Question: So, I built boost with the following <URL>
and it compiles and I can add the respective frameworks in Xcode6 to my iOS target and my OSX target.
It runs properly on iOS, but when I try compiling on OSX I get errors in has_binary_operator.hpp in the following lines:
'''
template < typename Lhs, typename Rhs >
struct operator_exists {
static ::boost::type_traits::yes_type check(has_operator); // this version is preferred when operator exists
static ::boost::type_traits::no_type check(no_operator); // this version is used otherwise
BOOST_STATIC_CONSTANT(bool, value = (sizeof(check(((make<Lhs>() BOOST_TT_TRAIT_OP make<Rhs>()),make<has_operator>())))==sizeof(::boost::type_traits::yes_type)));
};
'''
Error messages:
.../boost.framework/Headers/type_traits/detail/has_binary_operator.hpp:155:42: Expected member name or ';' after declaration specifiers
.../boost.framework/Headers/type_traits/detail/has_binary_operator.hpp:156:41: Expected member name or ';' after declaration specifiers
Screenshot:

PS: My stdlib is libc++ and I want to use C++11 and Clang in both iOS and MacOSX. I mean it works perfectly for iOS, so why is it not working with the MacOSX target?!?
Quickfix:
Undefining 'check' seems to solve the error, as this seems to be a keyword reserved on MacOSX. Still it seems a weird solution to just undefine an OSX keyword, wouldn't this cause problems later?
'''
#undef check
#include <boost/multi_array.hpp>
'''
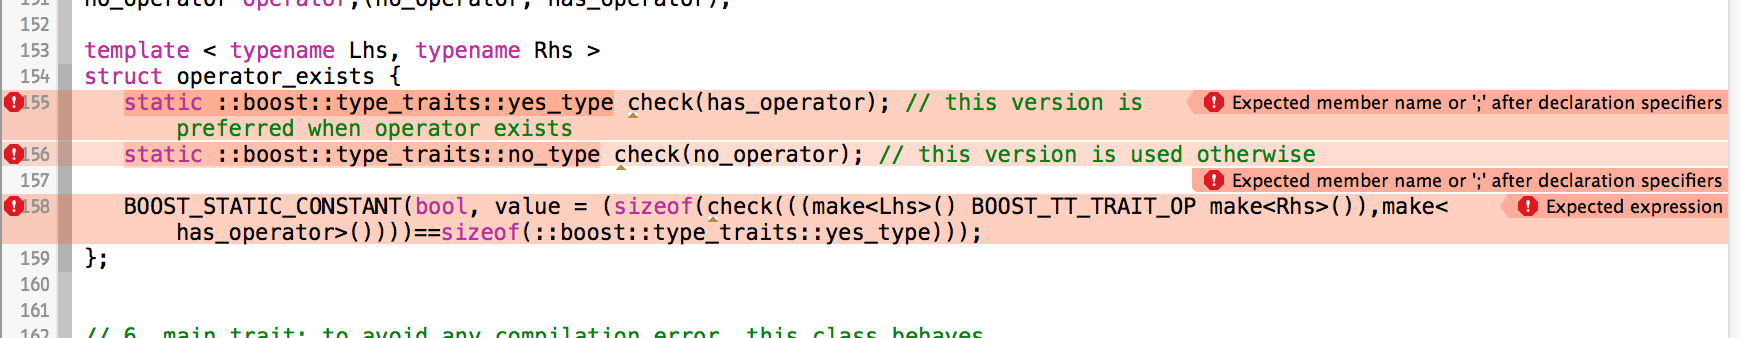
Answer: 'check' is not a keyword, but an unfortunately named macro in a file supplied by Apple.
This has been an ongoing problem for boost (and other library vendors) for many years.
The header file '<AssertMacros.h>' is where this macros is defined.
See <URL> for some history on this.
The latest version of this file (that Apple ships with the 10.9 SDK) contains the following text:
- - - - - - - - - - - - - -
So, you could add '-D__ASSERT_MACROS_DEFINE_VERSIONS_WITHOUT_UNDERSCORES=0' to your build commands to fix this problem.
Alternately, you could get a newer version of boost, where those calls have been renamed from 'check' to 's_check'.